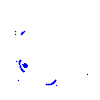
Particle: pion